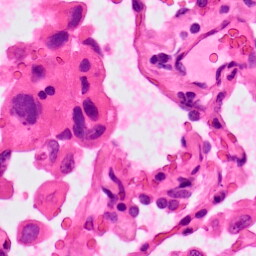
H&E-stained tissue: Lung